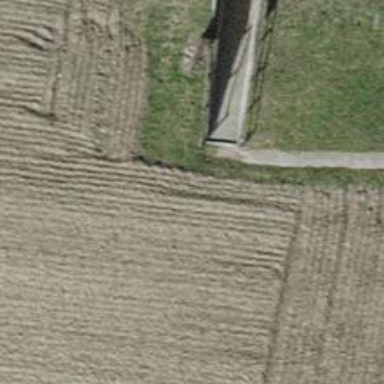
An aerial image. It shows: Footway passing through tunnel.